Interaction volume radius: 5 \u00c5
Interaction volume height: 20 \u00c5
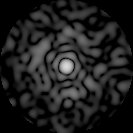
Disorder parameter: 0.8223